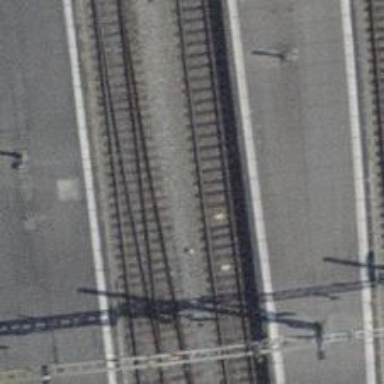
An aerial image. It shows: Single-track electrified railway siding with contact line for service.